Question: I have a code that work perfectly on Swing but I want to integrate it on javaFX.
I know that I must use SwingNode but the code dosen't work in javaFX.
this is .jar of librarie I use : <URL>
this is the result in swing :

this is the code in Swing :
'''
import org.scilab.forge.jlatexmath.TeXConstants;
import org.scilab.forge.jlatexmath.TeXFormula;
import org.scilab.forge.jlatexmath.TeXIcon;
import javax.swing.*;
import java.awt.*;
import java.awt.event.ActionEvent;
import java.awt.event.ActionListener;
import java.awt.image.BufferedImage;
public class LatexExample extends JFrame implements ActionListener {
private JTextArea latexSource;
private JButton btnRender;
private JPanel drawingArea;
public LatexExample() {
this.setTitle("JLatexMath Example");
this.setSize(500, 500);
Container content = this.getContentPane();
content.setLayout(new GridLayout(2, 1));
this.latexSource = new JTextArea();
JPanel editorArea = new JPanel();
editorArea.setLayout(new BorderLayout());
editorArea.add(new JScrollPane(this.latexSource),BorderLayout.CENTER);
editorArea.add(btnRender = new JButton("Render"),BorderLayout.SOUTH);
content.add(editorArea);
content.add(this.drawingArea = new JPanel());
this.btnRender.addActionListener(this);
this.latexSource.setText("x=\frac{-b \pm \sqrt {b^2-4ac}}{2a}");
}
public void render() {
try {
// get the text
String latex = this.latexSource.getText();
// create a formula
TeXFormula formula = new TeXFormula(latex);
// render the formla to an icon of the same size as the formula.
TeXIcon icon = formula
.createTeXIcon(TeXConstants.STYLE_DISPLAY, 20);
// insert a border
icon.setInsets(new Insets(5, 5, 5, 5));
// now create an actual image of the rendered equation
BufferedImage image = new BufferedImage(icon.getIconWidth(),
icon.getIconHeight(), BufferedImage.TYPE_INT_ARGB);
Graphics2D g2 = image.createGraphics();
g2.setColor(Color.white);
g2.fillRect(0, 0, icon.getIconWidth(), icon.getIconHeight());
JLabel jl = new JLabel();
jl.setForeground(new Color(0, 0, 0));
icon.paintIcon(jl, g2, 0, 0);
// at this point the image is created, you could also save it with ImageIO
// now draw it to the screen
Graphics g = drawingArea.getGraphics();
g.drawImage(image,0,0,null);
} catch (Exception ex) {
ex.printStackTrace();
JOptionPane.showMessageDialog(null, ex.getMessage(), "Error",
JOptionPane.INFORMATION_MESSAGE);
}
}
public static void main(String[] args) {
LatexExample frame = new LatexExample();
frame.setVisible(true);
}
@Override
public void actionPerformed(ActionEvent e) {
if( e.getSource()==this.btnRender ) {
render();
}
}
}
'''
and this is JavaFX version (dosen't work nothing appear) :
'''
private void createAndSetSwingContent() {
SwingUtilities.invokeLater(new Runnable() {
@Override
public void run() {
try {
// get the text
String latex = "x=\frac{-b \pm \sqrt {b^2-4ac}}{2a}";
// create a formula
TeXFormula formula = new TeXFormula(latex);
// render the formla to an icon of the same size as the formula.
TeXIcon icon = formula
.createTeXIcon(TeXConstants.STYLE_DISPLAY, 20);
// insert a border
icon.setInsets(new Insets(5, 5, 5, 5));
// now create an actual image of the rendered equation
final BufferedImage images = new BufferedImage(icon.getIconWidth(),
icon.getIconHeight(), BufferedImage.TYPE_INT_ARGB);
Graphics2D g2 = images.createGraphics();
g2.setColor(Color.white);
g2.fillRect(0, 0, icon.getIconWidth(), icon.getIconHeight());
label.setForeground(new Color(0, 0, 0));
icon.paintIcon(label, g2, 0, 0);
// at this point the image is created, you could also save it with ImageIO
panel = new JPanel(){
@Override
protected void paintComponent(Graphics g)
{
Graphics2D g2d = (Graphics2D) g.create();
super.paintComponent(g);
g.drawImage(images, 0, 0, null);
}
};
swingNode.setContent(label);
swingNode.setContent(panel);
} catch (Exception ex) {
ex.printStackTrace();
JOptionPane.showMessageDialog(null, ex.getMessage(), "Error",
JOptionPane.INFORMATION_MESSAGE);
}
}
});
}
'''
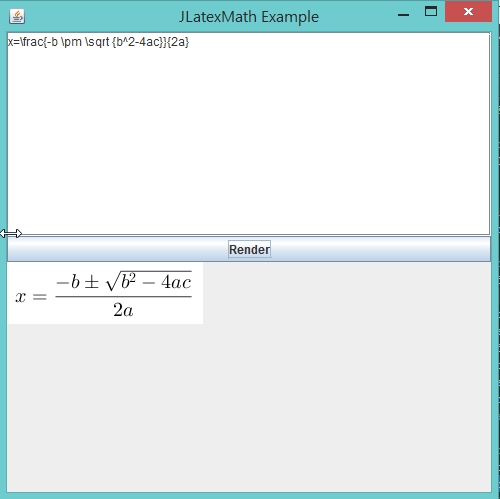
Answer: You ought to be able to render this output to a JavaFX Canvas using <URL>:

Unfortunately drawing the 'TeXIcon' directly to the 'FXGraphics2D' instance doesn't give nice output (most likely due to issues in the TextLayout rendering that I haven't been able to trace the source of yet), but drawing to an image first (as you did in your example) then drawing the image to the JavaFX Canvas seems to work fine.
'''
/* =================
* FXGraphics2DDemo3
* =================
*
* Copyright (c) 2014, Object Refinery Limited.
* All rights reserved.
*
* http://www.jfree.org/fxgraphics2d/index.html
*
* Redistribution and use in source and binary forms, with or without
* modification, are permitted provided that the following conditions are met:
* - Redistributions of source code must retain the above copyright
* notice, this list of conditions and the following disclaimer.
* - Redistributions in binary form must reproduce the above copyright
* notice, this list of conditions and the following disclaimer in the
* documentation and/or other materials provided with the distribution.
* - Neither the name of the Object Refinery Limited nor the
* names of its contributors may be used to endorse or promote products
* derived from this software without specific prior written permission.
*
* THIS SOFTWARE IS PROVIDED BY THE COPYRIGHT HOLDERS AND CONTRIBUTORS "AS IS"
* AND ANY EXPRESS OR IMPLIED WARRANTIES, INCLUDING, BUT NOT LIMITED TO, THE
* IMPLIED WARRANTIES OF MERCHANTABILITY AND FITNESS FOR A PARTICULAR PURPOSE
* ARE DISCLAIMED. IN NO EVENT SHALL OBJECT REFINERY LIMITED BE LIABLE FOR ANY
* DIRECT, INDIRECT, INCIDENTAL, SPECIAL, EXEMPLARY, OR CONSEQUENTIAL DAMAGES
* (INCLUDING, BUT NOT LIMITED TO, PROCUREMENT OF SUBSTITUTE GOODS OR SERVICES;
* LOSS OF USE, DATA, OR PROFITS; OR BUSINESS INTERRUPTION) HOWEVER CAUSED AND
* ON ANY THEORY OF LIABILITY, WHETHER IN CONTRACT, STRICT LIABILITY, OR TORT
* (INCLUDING NEGLIGENCE OR OTHERWISE) ARISING IN ANY WAY OUT OF THE USE OF THIS
* SOFTWARE, EVEN IF ADVISED OF THE POSSIBILITY OF SUCH DAMAGE.
*
*/
package org.jfree.fx.demo;
import static javafx.application.Application.launch;
import java.awt.Color;
import java.awt.Graphics2D;
import java.awt.image.BufferedImage;
import javafx.application.Application;
import javafx.scene.Scene;
import javafx.scene.canvas.Canvas;
import javafx.scene.layout.StackPane;
import javafx.stage.Stage;
import javax.swing.JLabel;
import org.jfree.fx.FXGraphics2D;
import org.scilab.forge.jlatexmath.TeXConstants;
import org.scilab.forge.jlatexmath.TeXFormula;
import org.scilab.forge.jlatexmath.TeXIcon;
/**
* http://stackoverflow.com/questions/25027060/running-swing-application-in-javafx
*/
public class FXGraphics2DDemo3 extends Application {
static class MyCanvas extends Canvas {
private FXGraphics2D g2;
private TeXIcon icon;
public MyCanvas() {
this.g2 = new FXGraphics2D(getGraphicsContext2D());
// create a formula
TeXFormula formula = new TeXFormula("x=\frac{-b \pm \sqrt {b^2-4ac}}{2a}");
// render the formla to an icon of the same size as the formula.
this.icon = formula.createTeXIcon(TeXConstants.STYLE_DISPLAY, 20);
// Redraw canvas when size changes.
widthProperty().addListener(evt -> draw());
heightProperty().addListener(evt -> draw());
}
private void draw() {
double width = getWidth();
double height = getHeight();
getGraphicsContext2D().clearRect(0, 0, width, height);
// ideally it should be possible to draw directly to the FXGraphics2D
// instance without creating an image first...but this does not generate
// good output
//this.icon.paintIcon(new JLabel(), g2, 50, 50);
// now create an actual image of the rendered equation
BufferedImage image = new BufferedImage(icon.getIconWidth(),
icon.getIconHeight(), BufferedImage.TYPE_INT_ARGB);
Graphics2D gg = image.createGraphics();
gg.setColor(Color.WHITE);
gg.fillRect(0, 0, icon.getIconWidth(), icon.getIconHeight());
JLabel jl = new JLabel();
jl.setForeground(new Color(0, 0, 0));
icon.paintIcon(jl, gg, 0, 0);
// at this point the image is created, you could also save it with ImageIO
this.g2.drawImage(image, 0, 0, null);
}
@Override
public boolean isResizable() {
return true;
}
@Override
public double prefWidth(double height) { return getWidth(); }
@Override
public double prefHeight(double width) { return getHeight(); }
}
@Override
public void start(Stage stage) throws Exception {
MyCanvas canvas = new MyCanvas();
StackPane stackPane = new StackPane();
stackPane.getChildren().add(canvas);
// Bind canvas size to stack pane size.
canvas.widthProperty().bind( stackPane.widthProperty());
canvas.heightProperty().bind( stackPane.heightProperty());
stage.setScene(new Scene(stackPane));
stage.setTitle("FXGraphics2DDemo3.java");
stage.setWidth(700);
stage.setHeight(390);
stage.show();
}
/**
* @param args the command line arguments
*/
public static void main(String[] args) {
launch(args);
}
}
'''
EDIT: here is a revised version of the program that draws the equation directly (to make this work it is necessary to preload the required fonts that are included in the JLatexMath jar file so that JavaFX can use them):
'''
/* =================
* FXGraphics2DDemo3
* =================
*
* Copyright (c) 2014, Object Refinery Limited.
* All rights reserved.
*
* http://www.jfree.org/fxgraphics2d/index.html
*
* Redistribution and use in source and binary forms, with or without
* modification, are permitted provided that the following conditions are met:
* - Redistributions of source code must retain the above copyright
* notice, this list of conditions and the following disclaimer.
* - Redistributions in binary form must reproduce the above copyright
* notice, this list of conditions and the following disclaimer in the
* documentation and/or other materials provided with the distribution.
* - Neither the name of the Object Refinery Limited nor the
* names of its contributors may be used to endorse or promote products
* derived from this software without specific prior written permission.
*
* THIS SOFTWARE IS PROVIDED BY THE COPYRIGHT HOLDERS AND CONTRIBUTORS "AS IS"
* AND ANY EXPRESS OR IMPLIED WARRANTIES, INCLUDING, BUT NOT LIMITED TO, THE
* IMPLIED WARRANTIES OF MERCHANTABILITY AND FITNESS FOR A PARTICULAR PURPOSE
* ARE DISCLAIMED. IN NO EVENT SHALL OBJECT REFINERY LIMITED BE LIABLE FOR ANY
* DIRECT, INDIRECT, INCIDENTAL, SPECIAL, EXEMPLARY, OR CONSEQUENTIAL DAMAGES
* (INCLUDING, BUT NOT LIMITED TO, PROCUREMENT OF SUBSTITUTE GOODS OR SERVICES;
* LOSS OF USE, DATA, OR PROFITS; OR BUSINESS INTERRUPTION) HOWEVER CAUSED AND
* ON ANY THEORY OF LIABILITY, WHETHER IN CONTRACT, STRICT LIABILITY, OR TORT
* (INCLUDING NEGLIGENCE OR OTHERWISE) ARISING IN ANY WAY OUT OF THE USE OF THIS
* SOFTWARE, EVEN IF ADVISED OF THE POSSIBILITY OF SUCH DAMAGE.
*
*/
package org.jfree.fx.demo;
import static javafx.application.Application.launch;
import javafx.application.Application;
import javafx.scene.Scene;
import javafx.scene.canvas.Canvas;
import javafx.scene.layout.StackPane;
import javafx.stage.Stage;
import org.jfree.fx.FXGraphics2D;
import org.scilab.forge.jlatexmath.Box;
import org.scilab.forge.jlatexmath.TeXConstants;
import org.scilab.forge.jlatexmath.TeXFormula;
import org.scilab.forge.jlatexmath.TeXIcon;
/**
* http://stackoverflow.com/questions/25027060/running-swing-application-in-javafx
*/
public class FXGraphics2DDemo3 extends Application {
static class MyCanvas extends Canvas {
private FXGraphics2D g2;
private Box box;
public MyCanvas() {
this.g2 = new FXGraphics2D(getGraphicsContext2D());
this.g2.scale(20, 20);
// create a formula
TeXFormula formula = new TeXFormula("x=\frac{-b \pm \sqrt {b^2-4ac}}{2a}");
TeXIcon icon = formula.createTeXIcon(TeXConstants.STYLE_DISPLAY, 20);
// the 'Box' seems to be the thing we can draw directly to Graphics2D
this.box = icon.getBox();
// Redraw canvas when size changes.
widthProperty().addListener(evt -> draw());
heightProperty().addListener(evt -> draw());
}
private void draw() {
double width = getWidth();
double height = getHeight();
getGraphicsContext2D().clearRect(0, 0, width, height);
this.box.draw(g2, 1, 5);
}
@Override
public boolean isResizable() {
return true;
}
@Override
public double prefWidth(double height) { return getWidth(); }
@Override
public double prefHeight(double width) { return getHeight(); }
}
@Override
public void start(Stage stage) throws Exception {
javafx.scene.text.Font.loadFont(FXGraphics2DDemo3.class.getResourceAsStream("/org/scilab/forge/jlatexmath/fonts/base/jlm_cmmi10.ttf"), 1);
javafx.scene.text.Font.loadFont(FXGraphics2DDemo3.class.getResourceAsStream("/org/scilab/forge/jlatexmath/fonts/maths/jlm_cmsy10.ttf"), 1);
javafx.scene.text.Font.loadFont(FXGraphics2DDemo3.class.getResourceAsStream("/org/scilab/forge/jlatexmath/fonts/latin/jlm_cmr10.ttf"), 1);
MyCanvas canvas = new MyCanvas();
StackPane stackPane = new StackPane();
stackPane.getChildren().add(canvas);
// Bind canvas size to stack pane size.
canvas.widthProperty().bind( stackPane.widthProperty());
canvas.heightProperty().bind( stackPane.heightProperty());
stage.setScene(new Scene(stackPane));
stage.setTitle("FXGraphics2DDemo3.java");
stage.setWidth(700);
stage.setHeight(390);
stage.show();
}
/**
* @param args the command line arguments
*/
public static void main(String[] args) {
launch(args);
}
}
'''